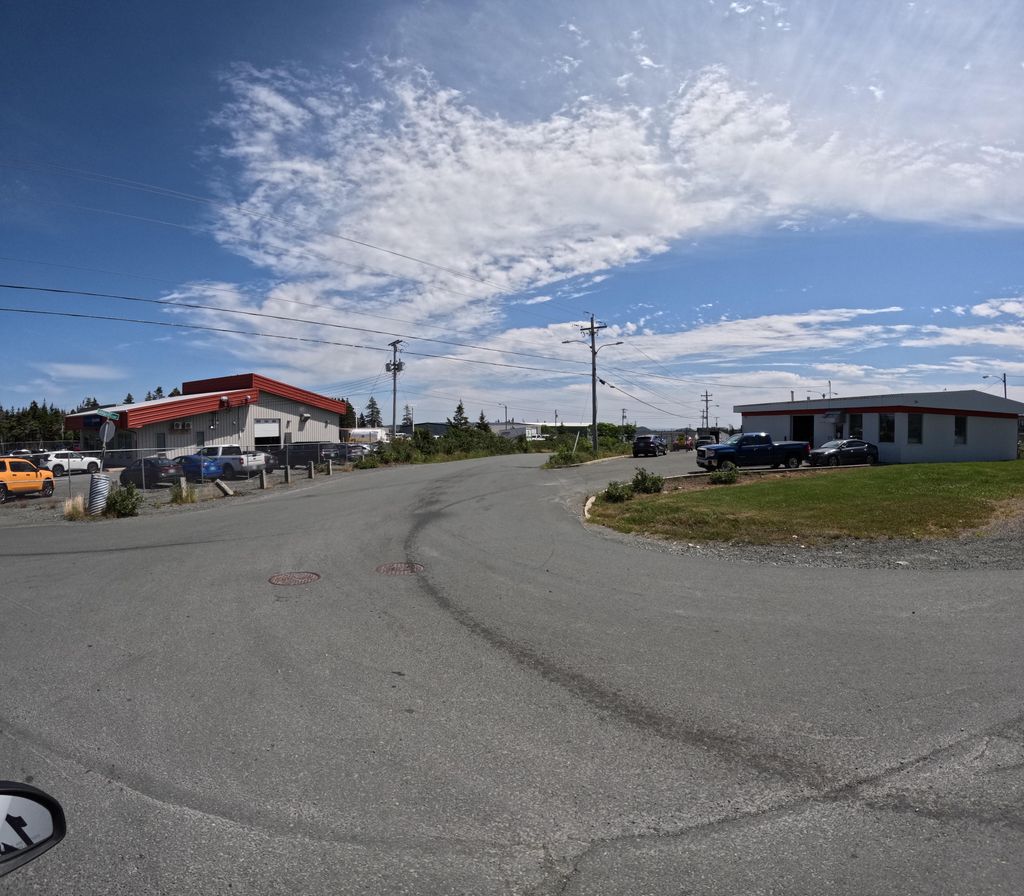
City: st_johns